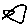
Label: star